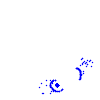
Particle: proton